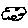
Label: cloud